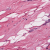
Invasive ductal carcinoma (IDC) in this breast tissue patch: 0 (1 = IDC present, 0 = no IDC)